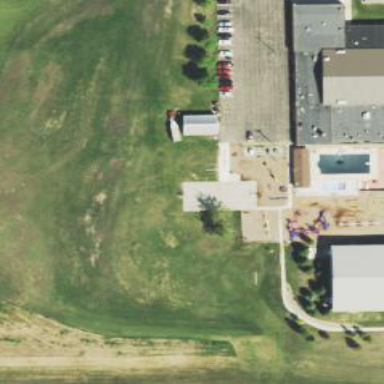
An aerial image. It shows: Playground with playful theme.